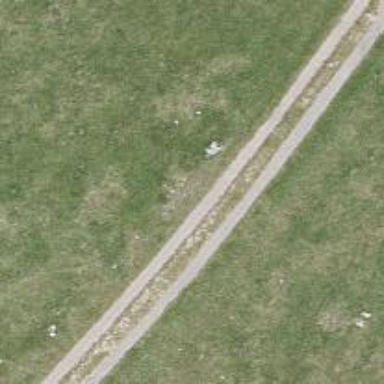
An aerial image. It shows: Track with grade 3 surface.